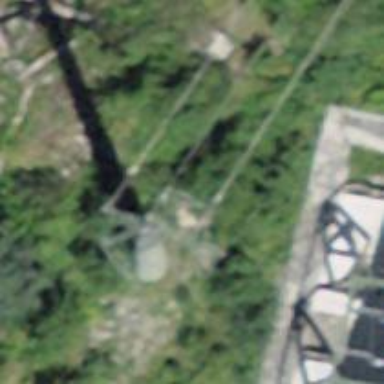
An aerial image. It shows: Power line is depicted.